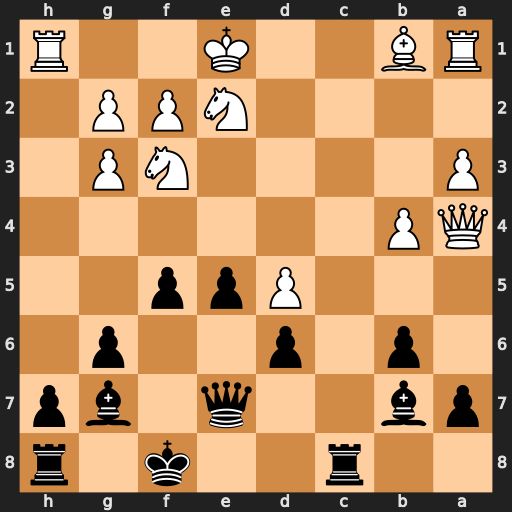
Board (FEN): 2r2k1r/pb2q1bp/1p1p2p1/3Ppp2/QP6/P4NP1/4NPP1/RB2K2R
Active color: b
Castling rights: KQ
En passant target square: -
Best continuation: e4 Nfd4 Bxd4